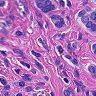
Metastatic tissue present: yes